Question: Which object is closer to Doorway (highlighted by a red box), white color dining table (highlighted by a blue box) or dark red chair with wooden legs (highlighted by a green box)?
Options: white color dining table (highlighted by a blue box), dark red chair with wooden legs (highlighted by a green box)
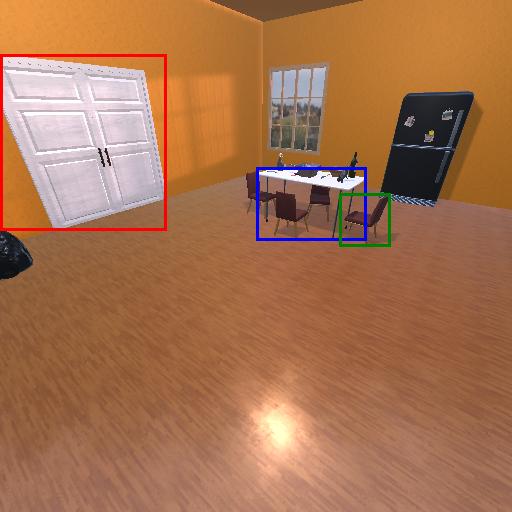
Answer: white color dining table (highlighted by a blue box)